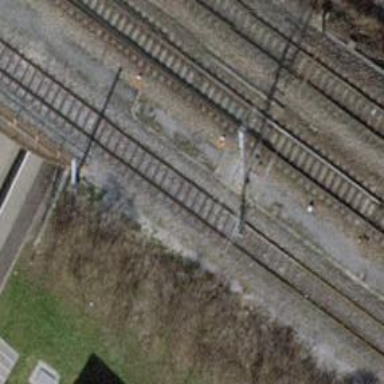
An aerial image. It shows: Bridge over railway spur with one track.